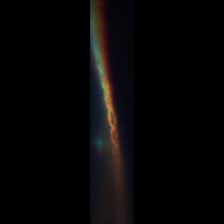
Taxon: Psuedo-nitzschia
Group: Diatoms